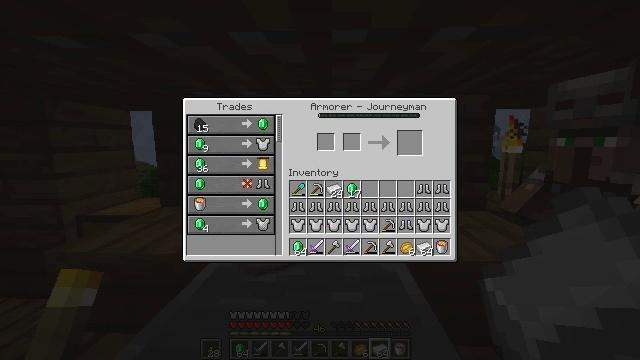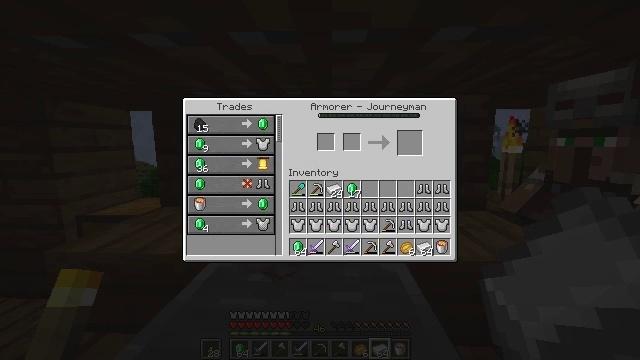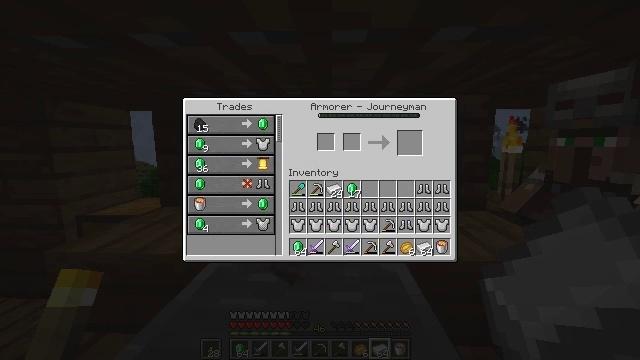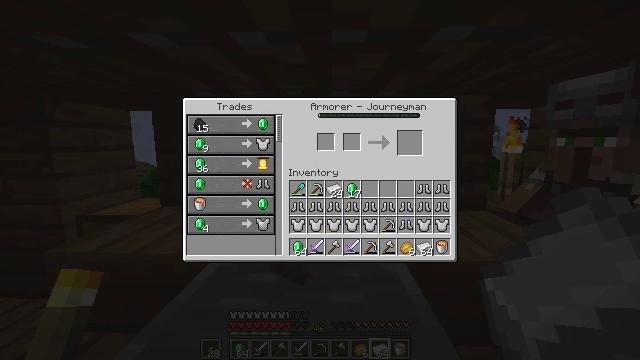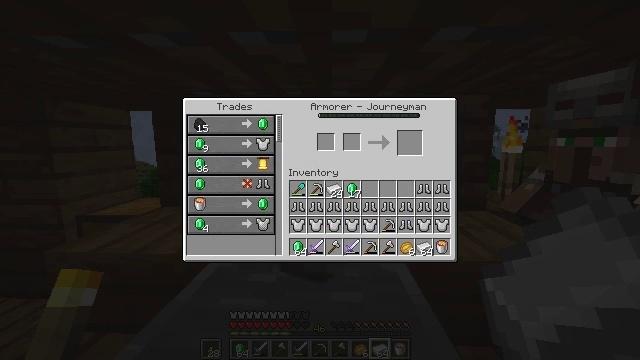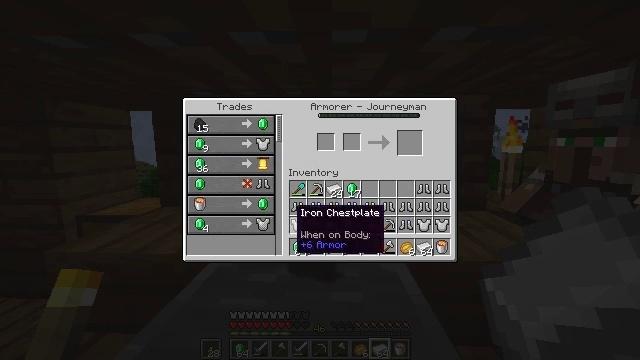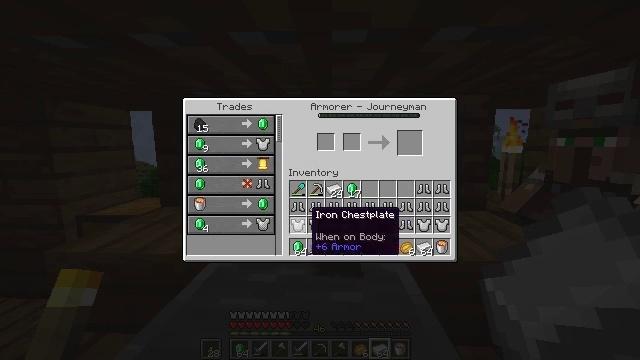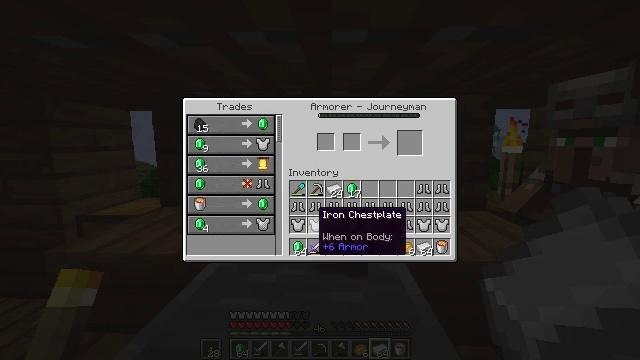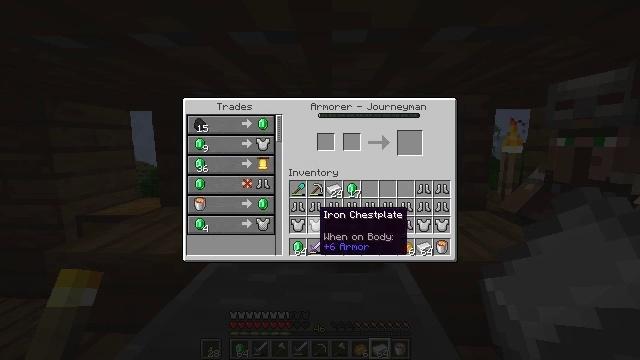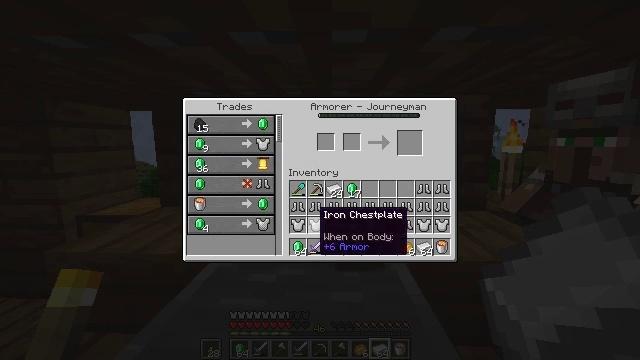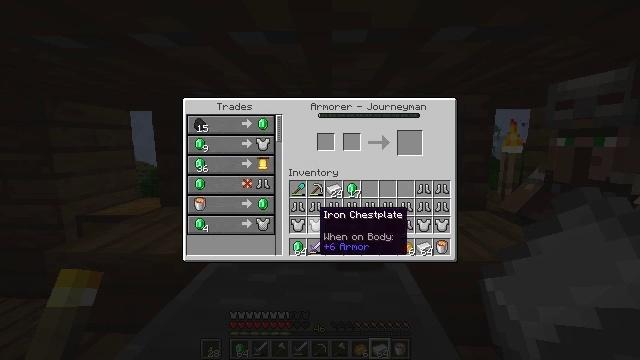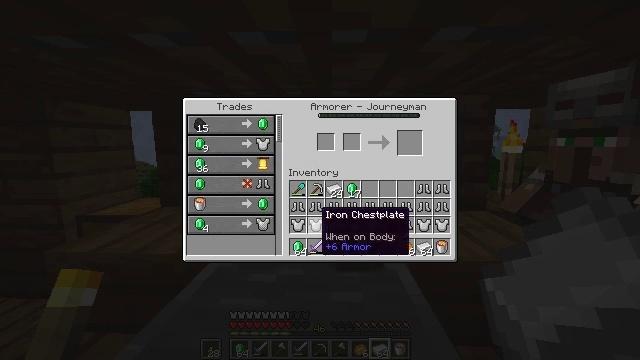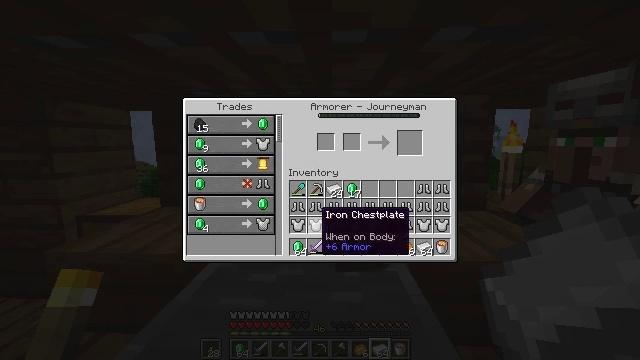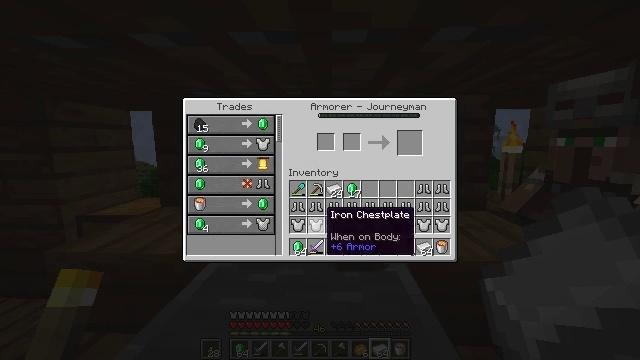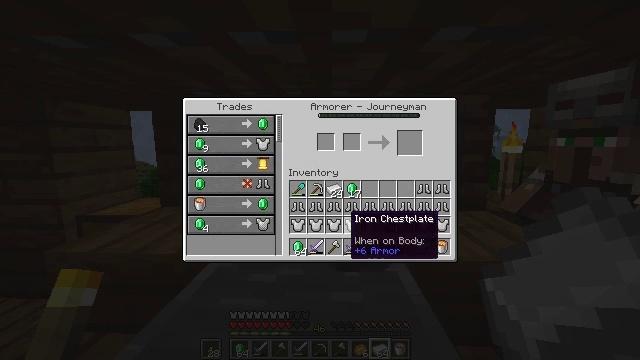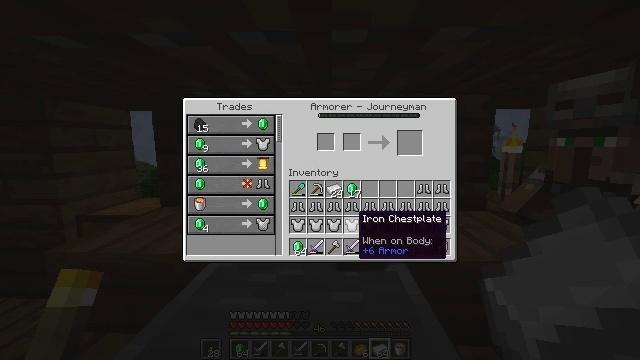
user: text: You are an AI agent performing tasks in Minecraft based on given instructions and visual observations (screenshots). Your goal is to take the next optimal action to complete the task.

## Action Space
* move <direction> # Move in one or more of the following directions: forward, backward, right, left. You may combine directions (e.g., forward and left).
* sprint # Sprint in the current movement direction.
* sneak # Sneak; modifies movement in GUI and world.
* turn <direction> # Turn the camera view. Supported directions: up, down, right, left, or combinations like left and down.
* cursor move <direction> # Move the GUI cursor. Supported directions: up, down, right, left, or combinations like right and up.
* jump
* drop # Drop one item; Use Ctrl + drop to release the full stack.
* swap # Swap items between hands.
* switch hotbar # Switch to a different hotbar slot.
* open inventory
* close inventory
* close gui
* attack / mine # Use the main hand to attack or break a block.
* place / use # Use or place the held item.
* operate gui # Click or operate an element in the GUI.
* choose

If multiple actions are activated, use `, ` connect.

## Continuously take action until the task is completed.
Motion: motion action
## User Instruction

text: Use materials to craft a chainmail chestplate.
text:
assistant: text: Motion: no_op
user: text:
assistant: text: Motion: no_op
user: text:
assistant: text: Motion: no_op
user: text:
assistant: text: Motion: no_op
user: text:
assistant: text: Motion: cursor move right
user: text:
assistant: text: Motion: cursor move right
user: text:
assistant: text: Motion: cursor move right
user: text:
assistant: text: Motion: no_op
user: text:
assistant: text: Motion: no_op
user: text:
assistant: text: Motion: no_op
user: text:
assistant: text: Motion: no_op
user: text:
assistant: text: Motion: no_op
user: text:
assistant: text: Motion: no_op
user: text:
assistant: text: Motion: cursor move right
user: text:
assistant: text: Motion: cursor move right
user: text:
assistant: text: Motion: no_op
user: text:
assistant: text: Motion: no_op
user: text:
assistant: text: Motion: no_op
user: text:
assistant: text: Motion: no_op
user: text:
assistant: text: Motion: no_op
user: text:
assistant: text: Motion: no_op
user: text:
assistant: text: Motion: no_op
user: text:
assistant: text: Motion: no_op
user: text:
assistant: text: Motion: no_op
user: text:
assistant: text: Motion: no_op
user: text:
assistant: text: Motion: no_op
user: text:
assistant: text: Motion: no_op
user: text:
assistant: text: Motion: no_op
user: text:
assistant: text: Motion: no_op
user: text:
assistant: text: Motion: no_op